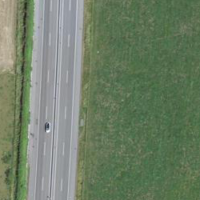
EUNIS habitat code: 57
Species observed at this site:
Milvus milvus